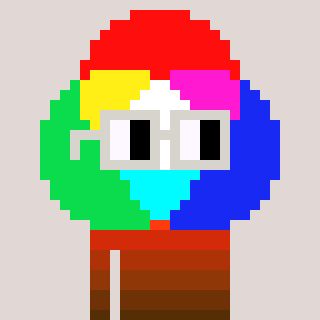
a pixel art character with square light gray glasses, a color circle-shaped head and a teal-colored body on a warm background